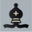
Piece: bB